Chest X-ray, AP view. Patient: 63 years old, sex M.
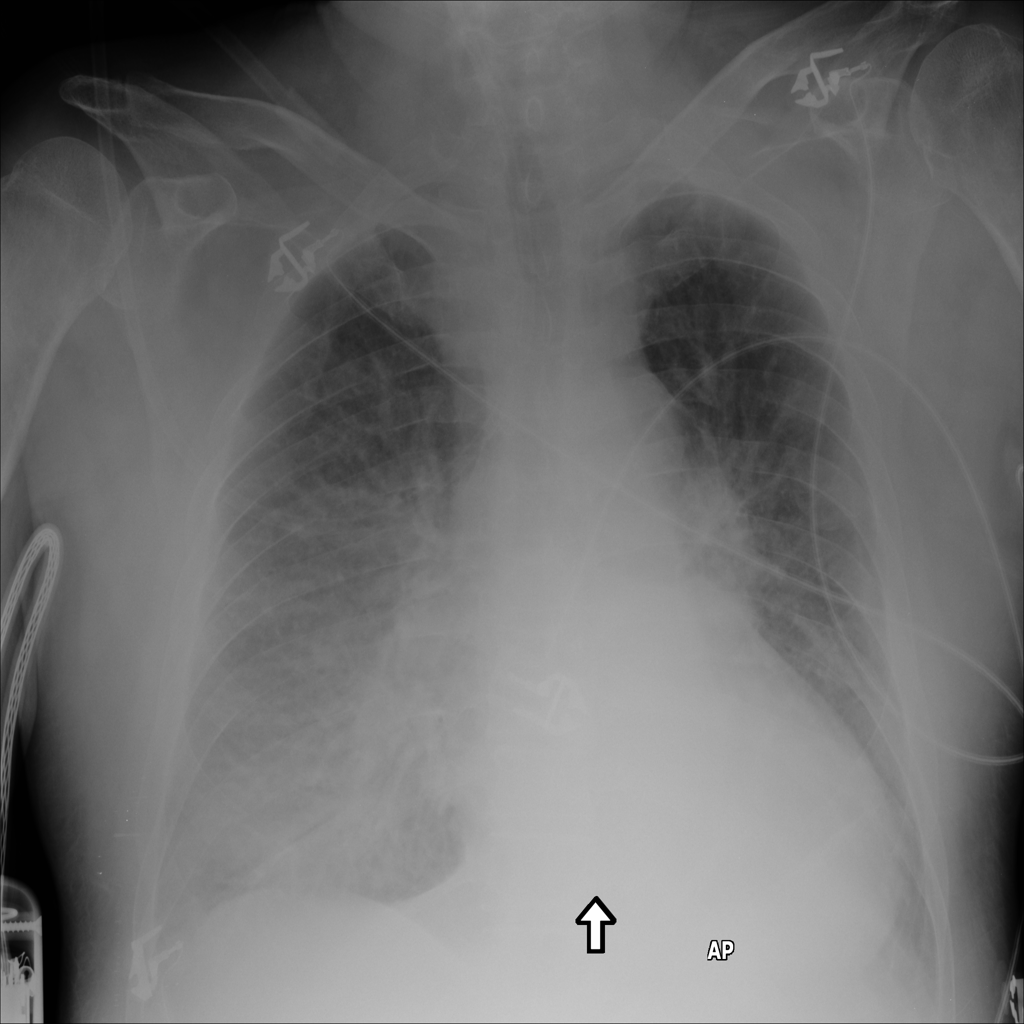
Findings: Consolidation, Effusion, Infiltration